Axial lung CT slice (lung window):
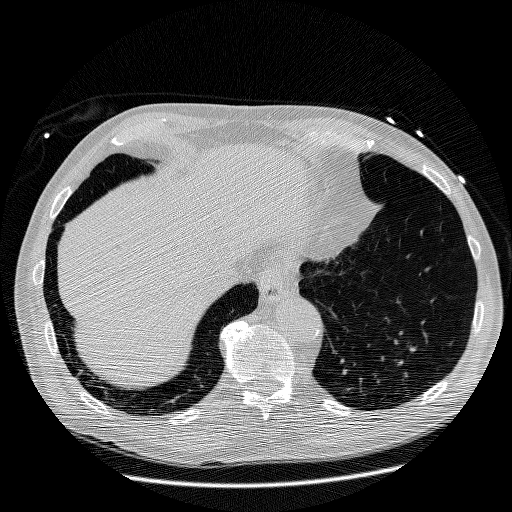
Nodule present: no